Interaction volume radius: 10 \u00c5
Interaction volume height: 15 \u00c5
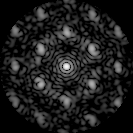
Disorder parameter: 0.474